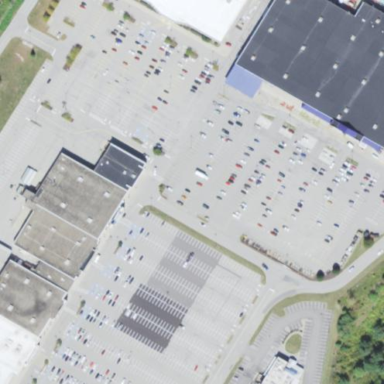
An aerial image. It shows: Retail area.